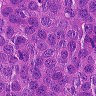
Metastatic tissue present: yes